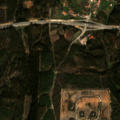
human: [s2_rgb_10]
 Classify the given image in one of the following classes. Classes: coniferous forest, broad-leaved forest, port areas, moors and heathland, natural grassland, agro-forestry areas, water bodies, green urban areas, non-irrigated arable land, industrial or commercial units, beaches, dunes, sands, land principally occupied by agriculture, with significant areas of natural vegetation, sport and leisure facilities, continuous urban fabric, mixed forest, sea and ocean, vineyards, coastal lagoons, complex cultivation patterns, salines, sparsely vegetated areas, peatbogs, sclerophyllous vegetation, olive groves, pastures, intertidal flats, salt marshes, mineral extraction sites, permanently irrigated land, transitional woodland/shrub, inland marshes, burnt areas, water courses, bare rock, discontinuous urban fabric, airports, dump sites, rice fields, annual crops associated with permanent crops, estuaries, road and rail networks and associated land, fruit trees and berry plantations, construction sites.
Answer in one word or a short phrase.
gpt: industrial or commercial units, olive groves, broad-leaved forest, mixed forest, transitional woodland/shrub